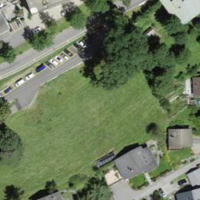
EUNIS habitat code: 55
Species observed at this site:
Allium ursinum
Narcissus pseudonarcissus
Corvus corone
Convolvulus arvensis
Gryllus campestris
Pica pica
Taraxacum officinale
Tussilago farfara
Sambucus nigra